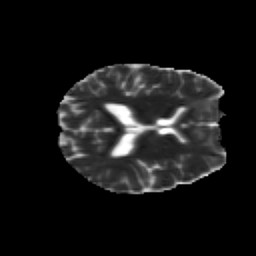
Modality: MD
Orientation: axial
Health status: healthy
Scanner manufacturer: siemens
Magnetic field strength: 3 T
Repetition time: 10 s
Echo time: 0.092 s